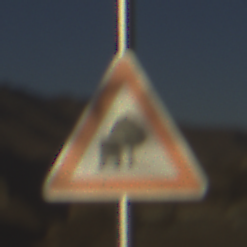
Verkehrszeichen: UnzureichendesLichtraumprofil
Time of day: SunriseSunset
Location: Outdoor (Nature)
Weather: Clear
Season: NotSpecified
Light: Natural